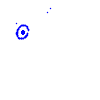
Particle: pion